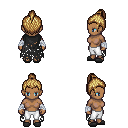
a pixel art fantasy rpg character, female body template, human, dark skin, black tattered cape, white pants, blonde short topknot hairstyle, white cloth bandages, gray slippers, four views (front, back, left, right), 2x2 character sprite sheet, small pixel art, hard edges, no anti-aliasing